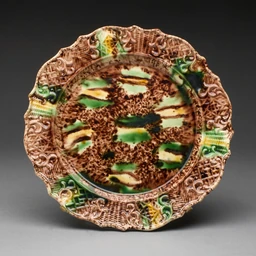
Title: Plate
Caption: plate, earthenware, plate (general, dish), dish (vessel), ceramics, european decorative arts, creamware, lead-glazed earthenware, a work made of lead-glazed earthenware (creamware), applied arts of europe, art institute of chicago